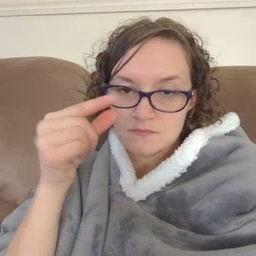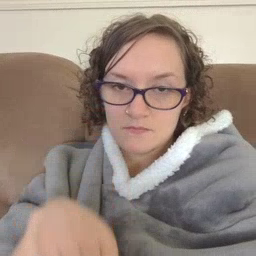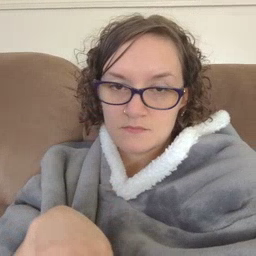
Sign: green